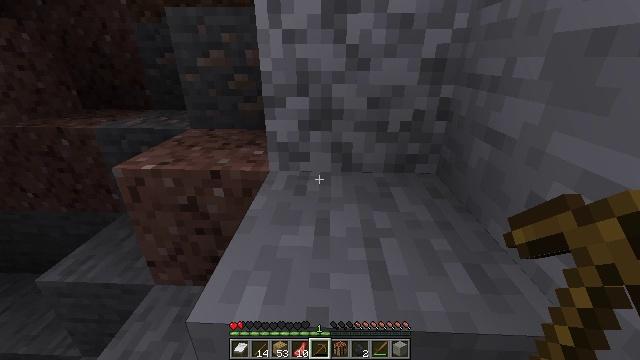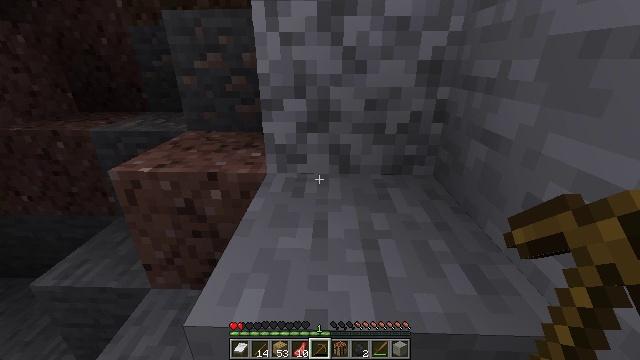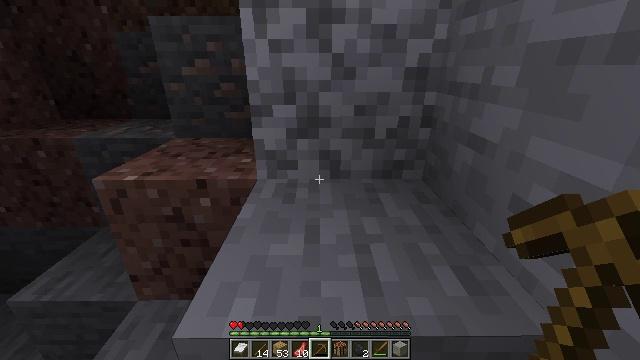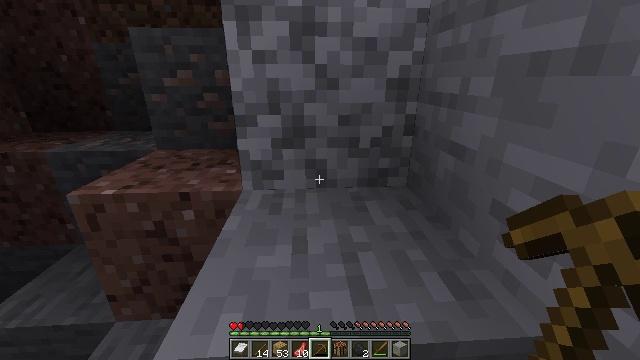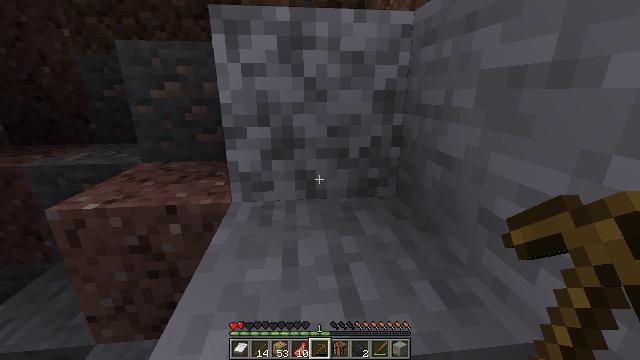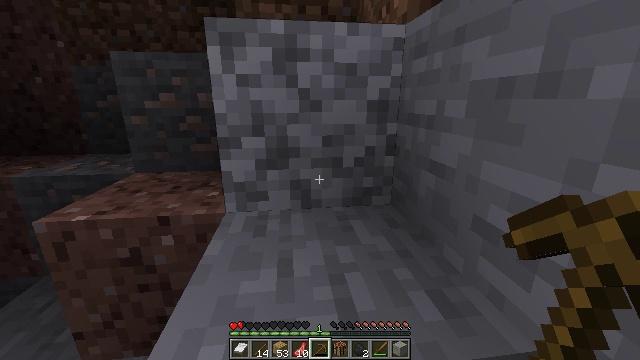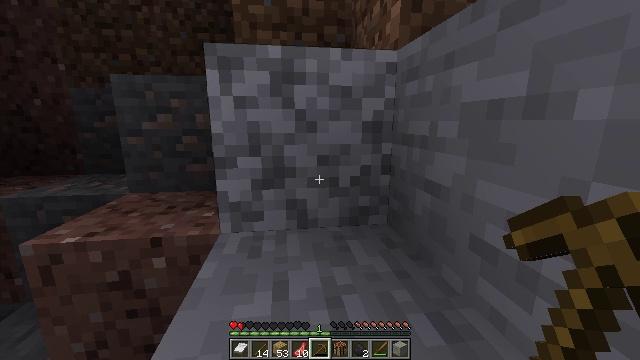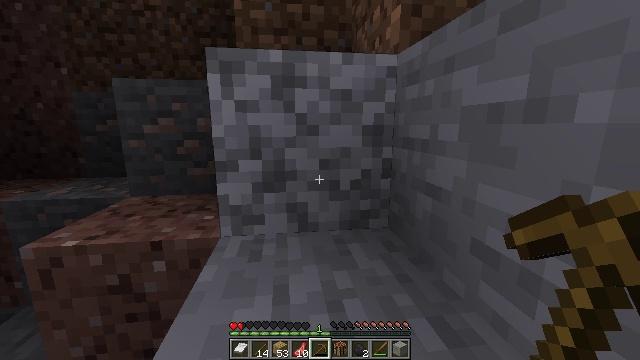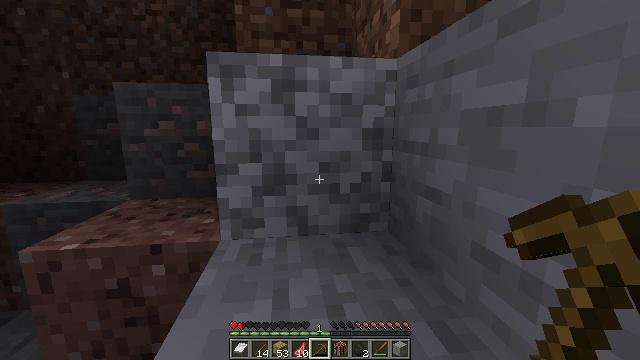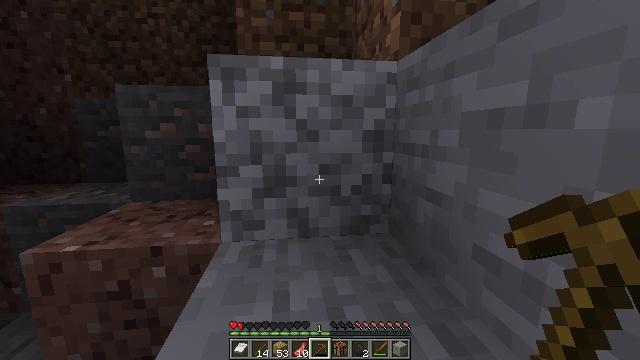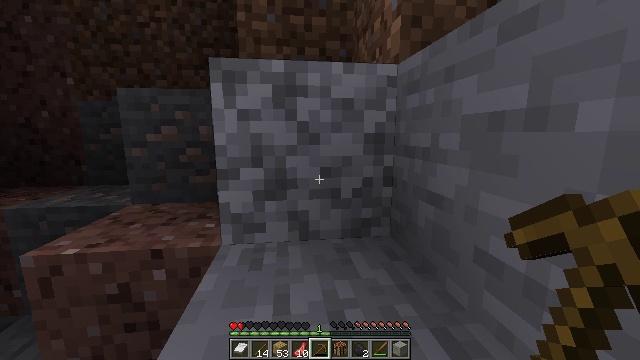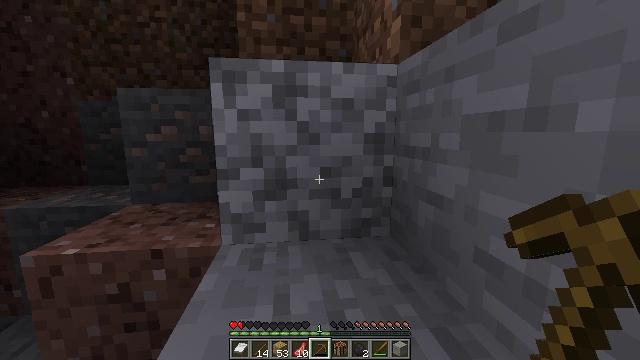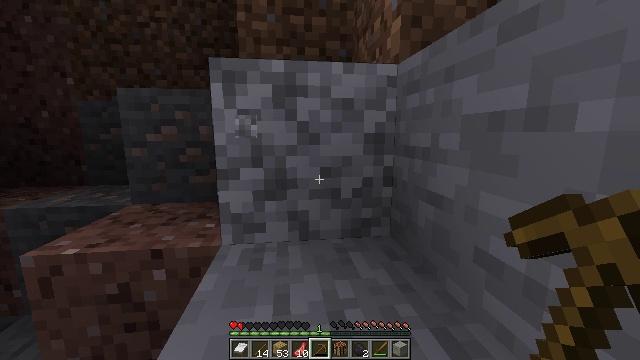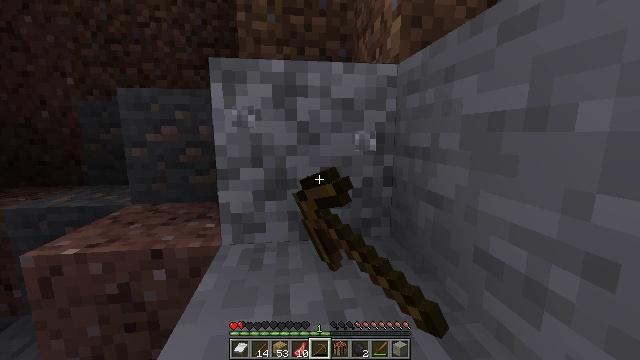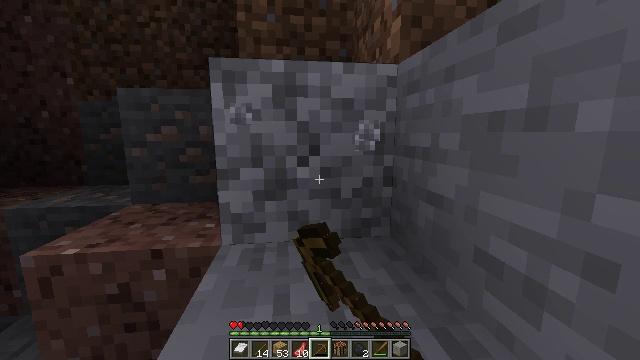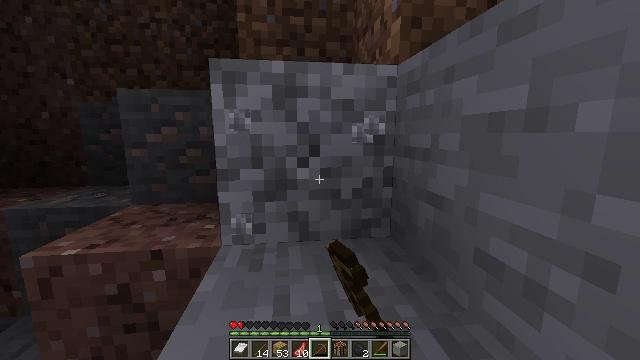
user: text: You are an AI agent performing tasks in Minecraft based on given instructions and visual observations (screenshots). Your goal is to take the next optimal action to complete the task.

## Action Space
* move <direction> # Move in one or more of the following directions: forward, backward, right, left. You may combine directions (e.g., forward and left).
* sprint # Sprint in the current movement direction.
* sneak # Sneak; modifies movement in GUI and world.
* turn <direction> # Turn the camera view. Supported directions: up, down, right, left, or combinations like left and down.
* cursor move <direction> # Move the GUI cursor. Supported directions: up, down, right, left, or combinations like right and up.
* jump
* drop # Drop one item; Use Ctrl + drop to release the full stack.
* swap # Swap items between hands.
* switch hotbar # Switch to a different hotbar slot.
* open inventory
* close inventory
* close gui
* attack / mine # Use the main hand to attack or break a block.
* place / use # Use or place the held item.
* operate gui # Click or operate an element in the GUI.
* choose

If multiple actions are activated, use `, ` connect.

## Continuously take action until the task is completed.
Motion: motion action
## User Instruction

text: Break the diorite block.
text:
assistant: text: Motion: no_op
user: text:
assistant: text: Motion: turn right and up
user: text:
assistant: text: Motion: turn right and up
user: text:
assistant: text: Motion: turn right and up
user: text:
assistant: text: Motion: turn right and up
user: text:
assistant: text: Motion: turn up
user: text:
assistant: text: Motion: no_op
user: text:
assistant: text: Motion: no_op
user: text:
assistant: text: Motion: no_op
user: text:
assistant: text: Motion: no_op
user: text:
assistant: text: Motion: no_op
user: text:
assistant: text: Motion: attack / mine
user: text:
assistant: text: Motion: attack / mine
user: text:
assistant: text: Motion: attack / mine
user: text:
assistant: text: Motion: attack / mine
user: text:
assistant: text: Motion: attack / mine
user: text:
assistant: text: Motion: attack / mine
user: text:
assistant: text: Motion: attack / mine
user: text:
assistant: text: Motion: attack / mine
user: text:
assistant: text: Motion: attack / mine
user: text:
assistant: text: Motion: attack / mine
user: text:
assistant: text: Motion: attack / mine
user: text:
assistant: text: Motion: attack / mine
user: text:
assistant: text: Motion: attack / mine
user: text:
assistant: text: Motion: attack / mine
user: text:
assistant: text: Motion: attack / mine
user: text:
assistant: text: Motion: attack / mine
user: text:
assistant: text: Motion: attack / mine
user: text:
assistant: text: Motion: attack / mine
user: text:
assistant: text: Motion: attack / mine